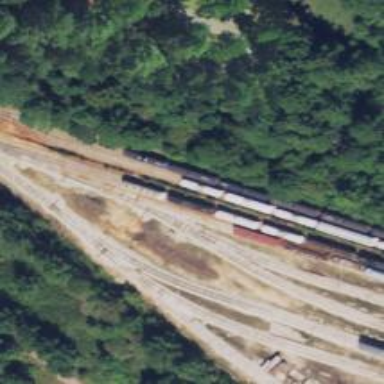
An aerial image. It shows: Preserved railway.